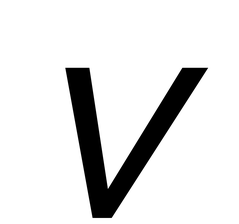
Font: InstrumentSans-Italic_Italic